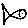
Label: fish